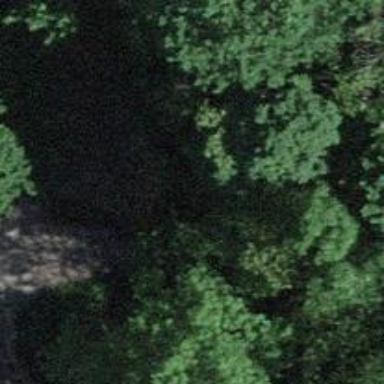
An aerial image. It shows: Abandoned railway.